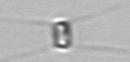
Label: Chaetoceros_tenuissimus